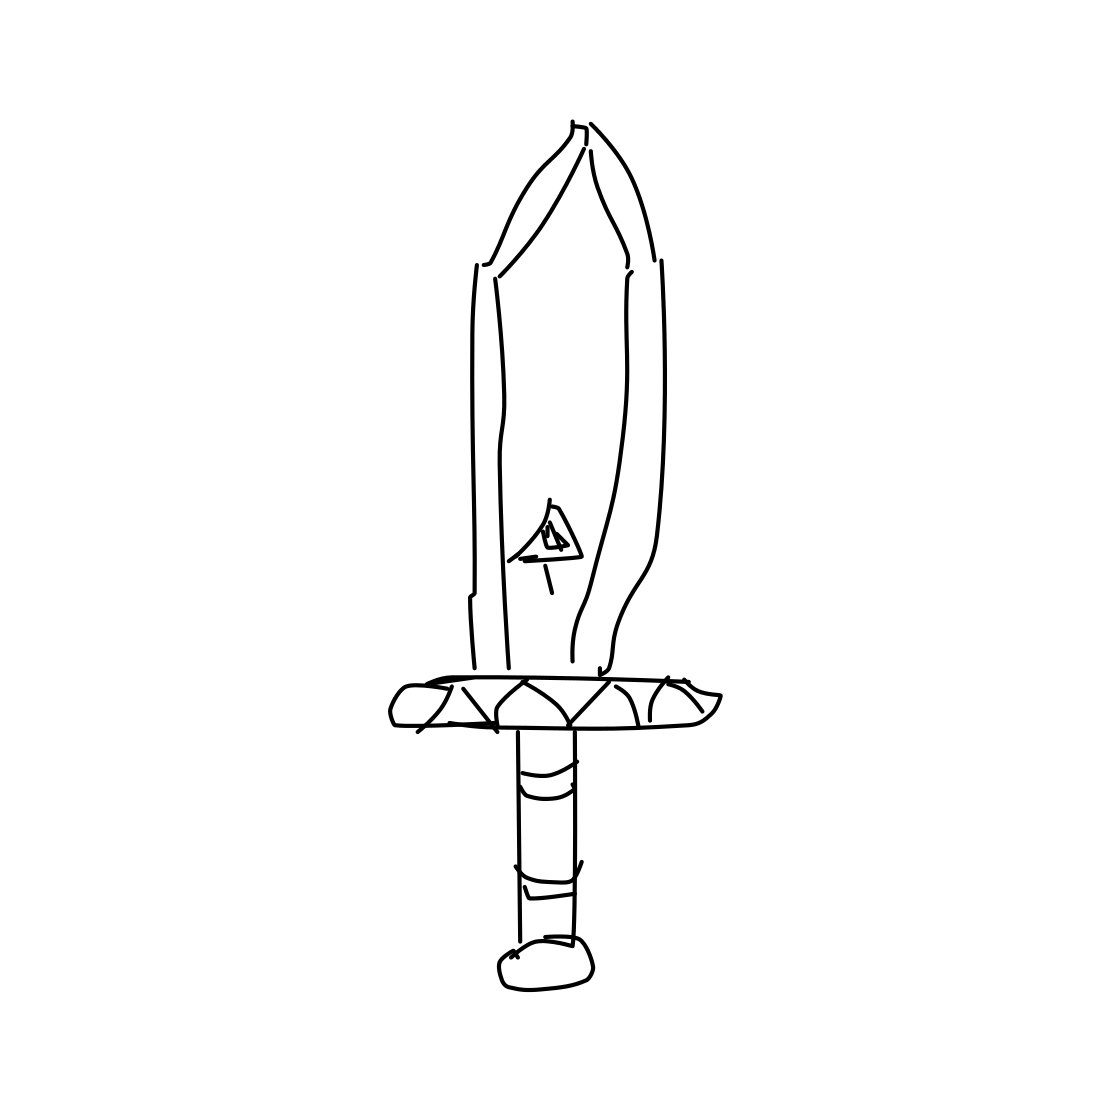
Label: sword